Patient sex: M
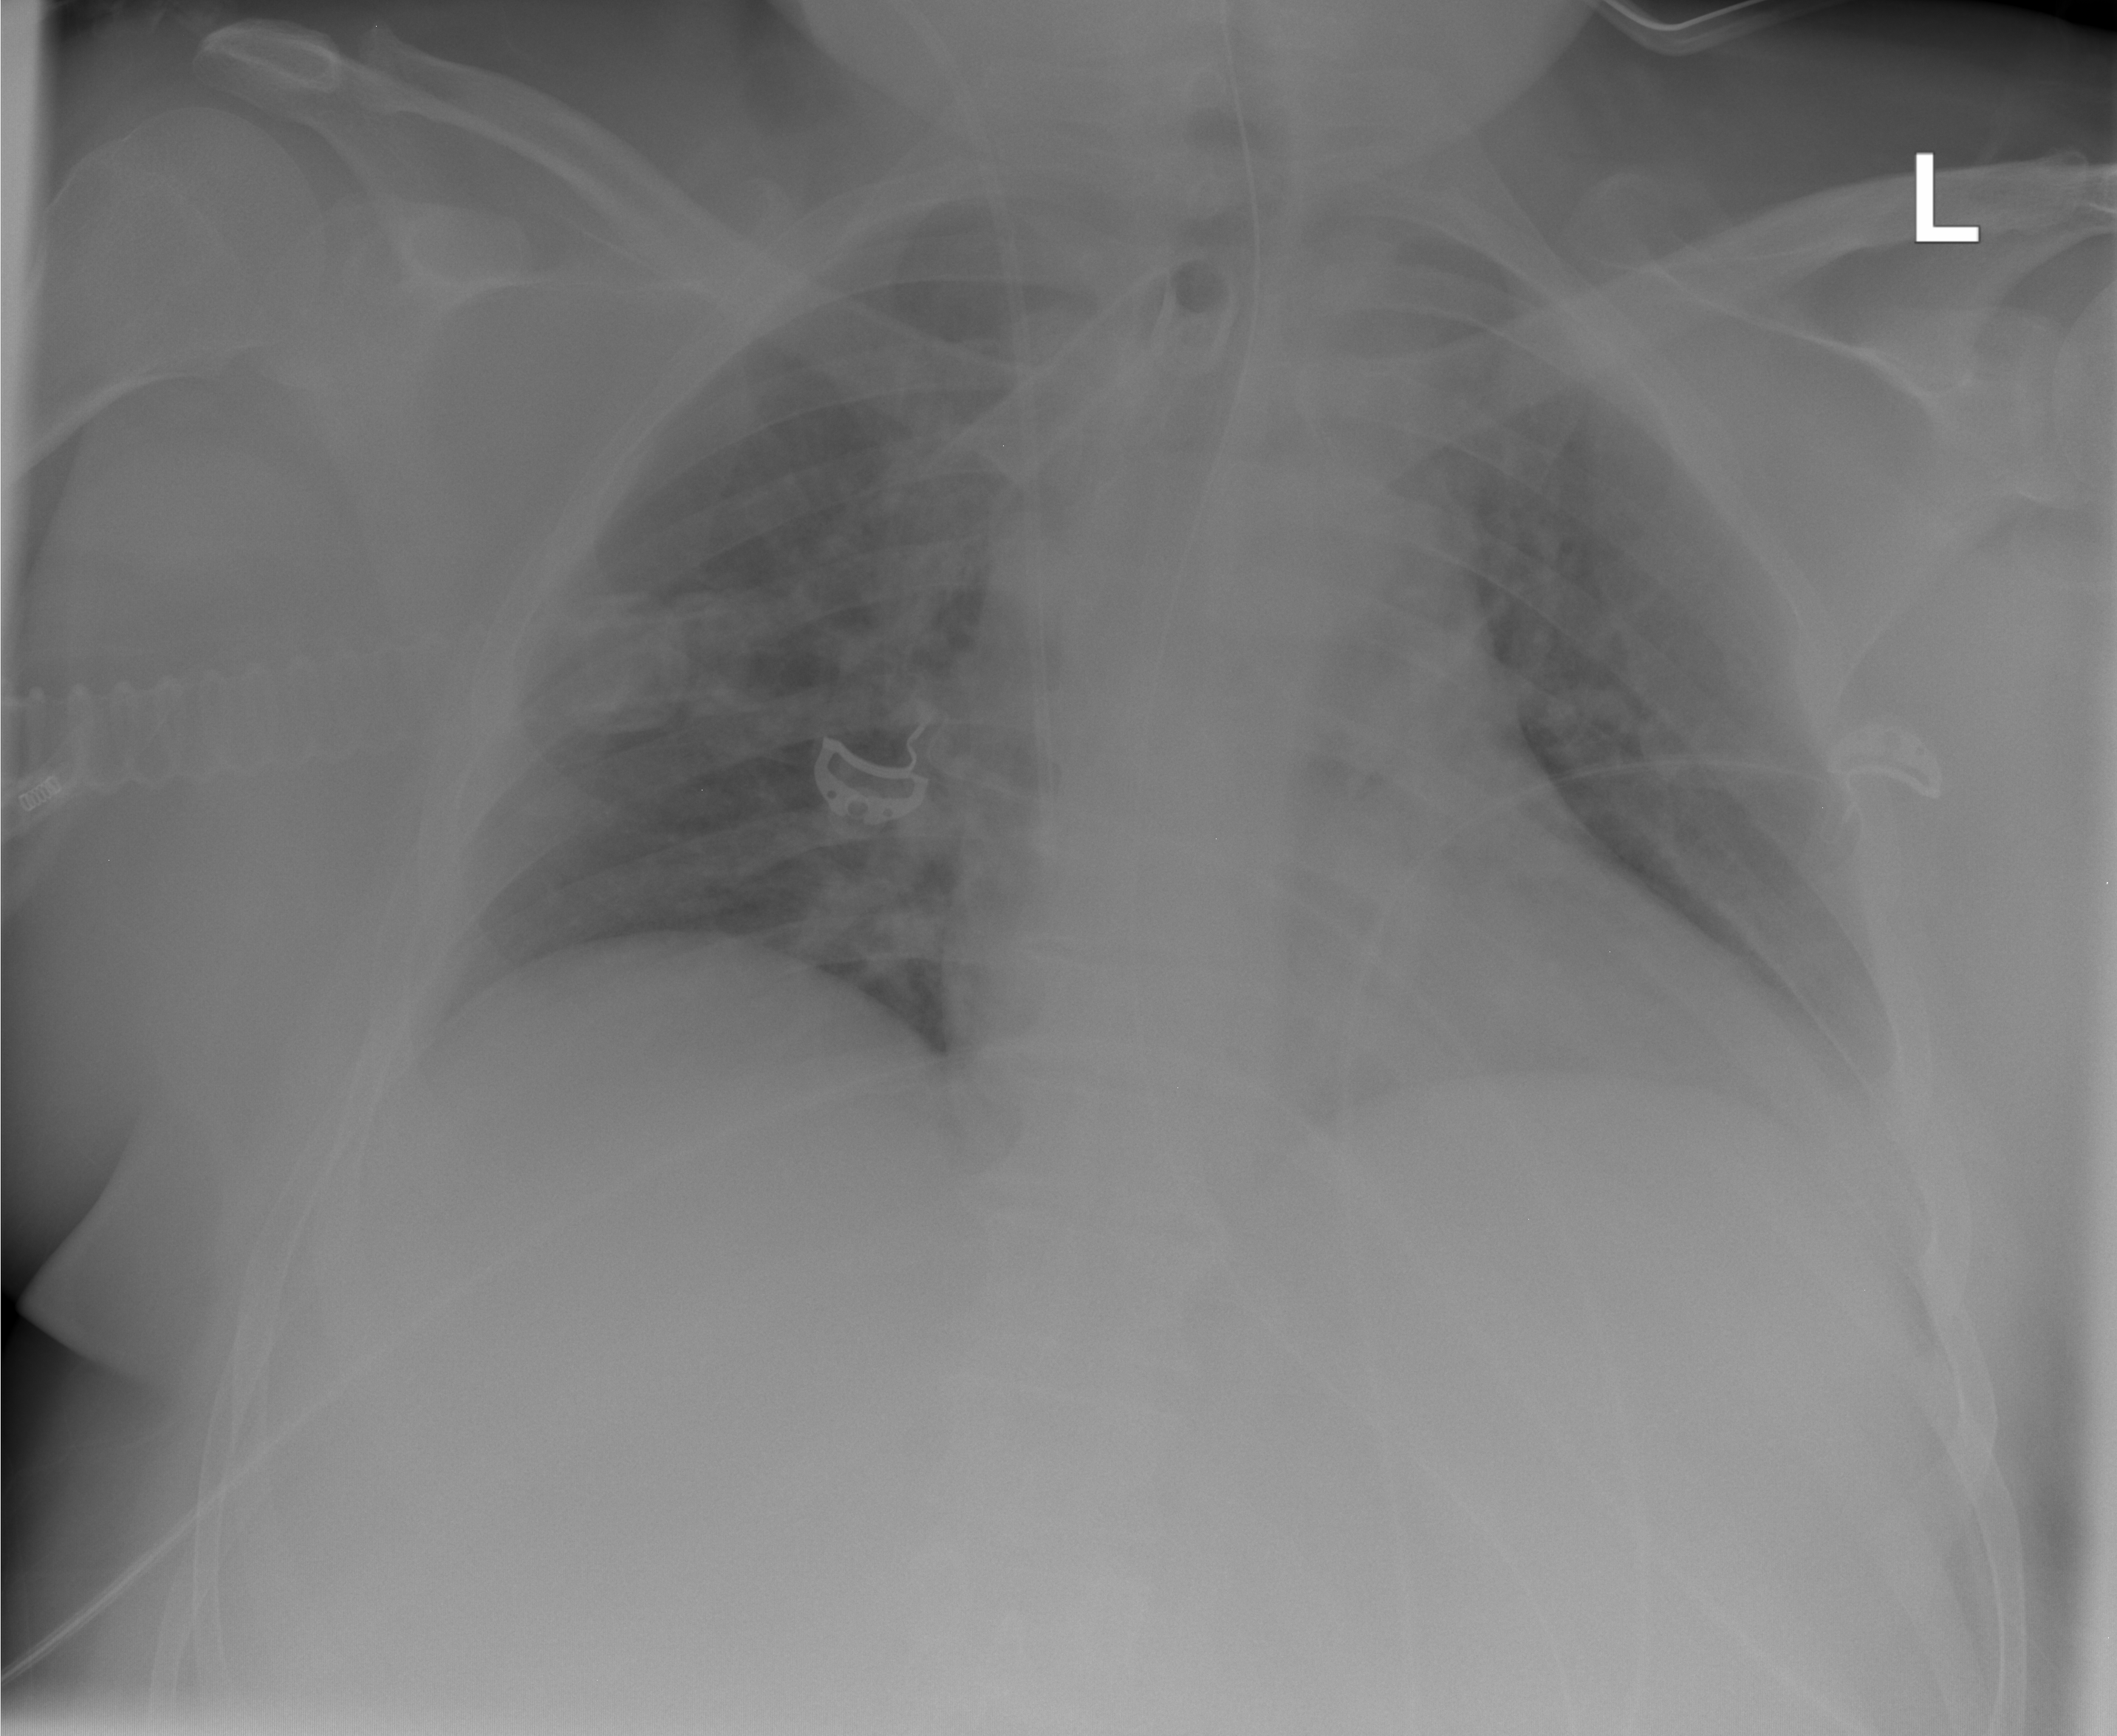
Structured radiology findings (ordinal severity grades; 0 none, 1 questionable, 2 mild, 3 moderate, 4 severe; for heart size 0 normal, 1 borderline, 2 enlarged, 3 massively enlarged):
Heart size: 2
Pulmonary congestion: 0
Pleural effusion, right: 0
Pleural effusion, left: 1
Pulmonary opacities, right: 0
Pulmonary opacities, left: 0
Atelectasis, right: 0
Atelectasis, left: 2